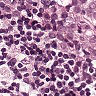
Metastatic tissue present: yes